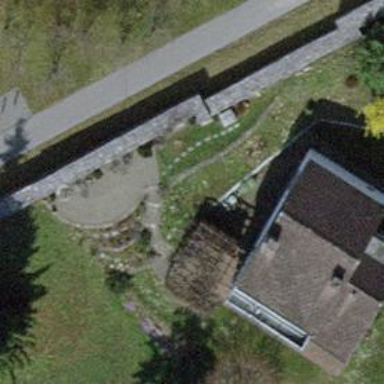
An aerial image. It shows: Wall is shown in the image.